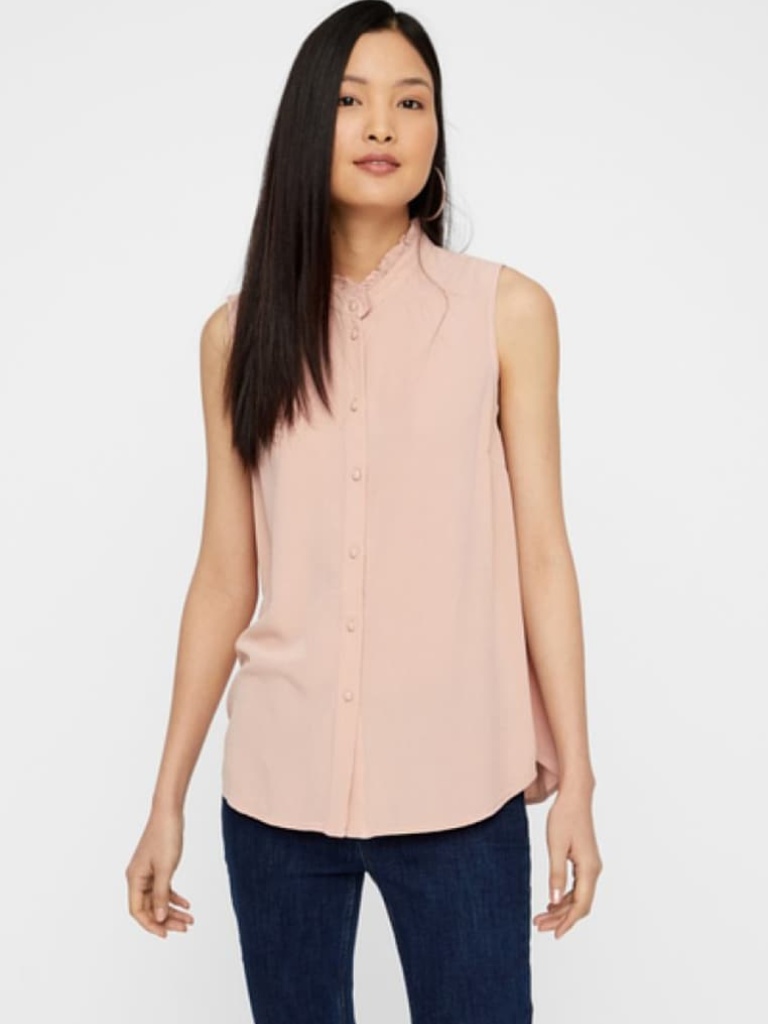
chiffon relaxed sleeveless tunic length Untucked mandarin blouse